Question: I get this strange thing when I want to create an header to an 'UITableView':

My code creating the header looks like this:
'''
-(UIView *)tableView:(UITableView *)tv viewForHeaderInSection:(NSInteger)sec {
return [self headerView];
}
- (CGFloat)tableView:(UITableView *)tv heightForFooterInSection:(NSInteger)sec {
NSLog(@"%f",[[self headerView] bounds].size.height);
return [[self headerView] bounds].size.height;
}
-(id)initWithStyle:(UITableViewStyle)style {
return [self init];
}
-(UIView *)headerView {
//Falls headerView noch nicht geladen wurde ...
if (!headerView) {
//Ladt headerview.xib
[[NSBundle mainBundle] loadNibNamed:@"HeaderView" owner:self options:nil];
}
return headerView;
}
'''
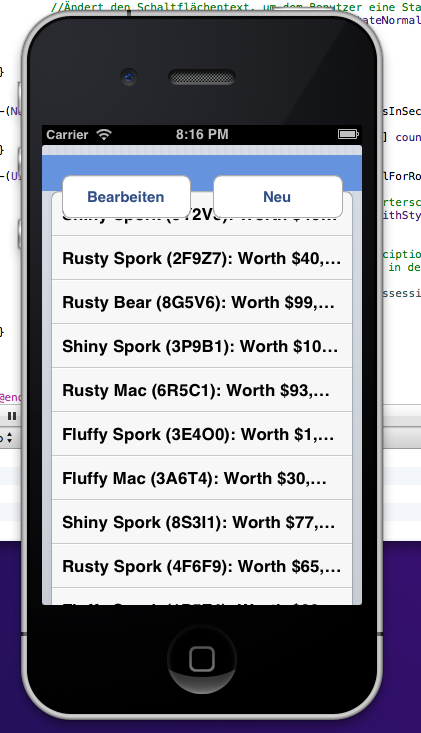
Answer: You have to set the height for header in section
'''
- (CGFloat)tableView:(UITableView *)tableView heightForHeaderInSection:(NSInteger)section;
'''
Try this hope this will help you.